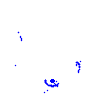
Particle: electron